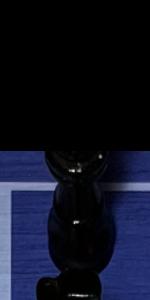
Label: Queen_Black